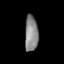
Tissue: lung
Cell type: Epithelial cells
Senescence score: 0.1905
Nuclear area (px): 464
Mean DAPI intensity: 134.983